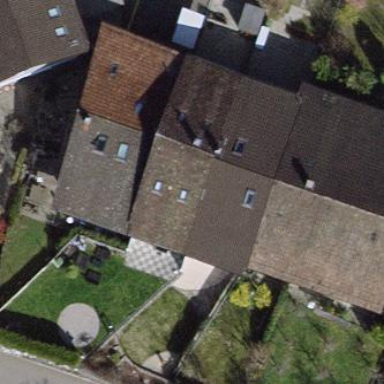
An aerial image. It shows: Terrace building.